Field crop: maize
Growth stage: 2
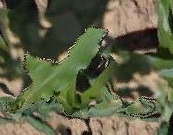
Species: maize